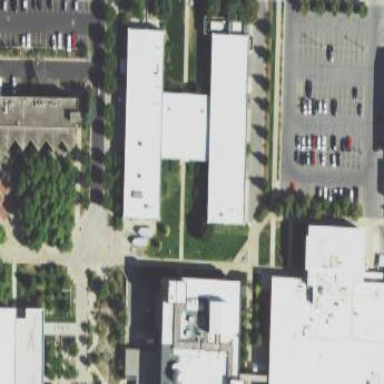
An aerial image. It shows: View of university building.